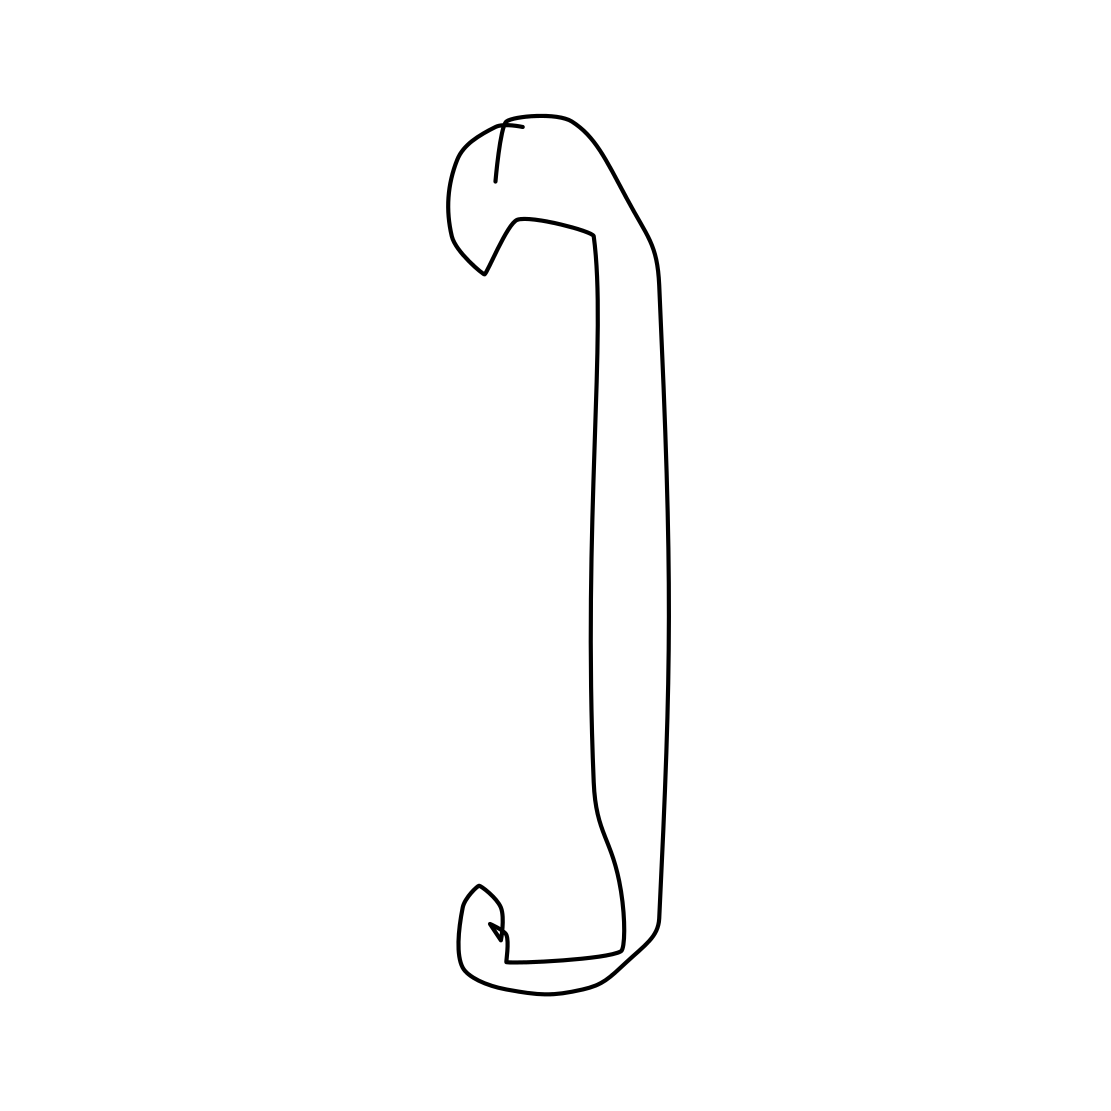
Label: door handle